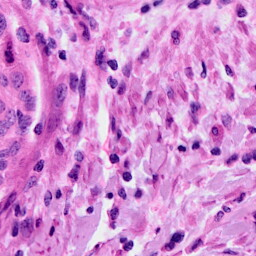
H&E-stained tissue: Cervix